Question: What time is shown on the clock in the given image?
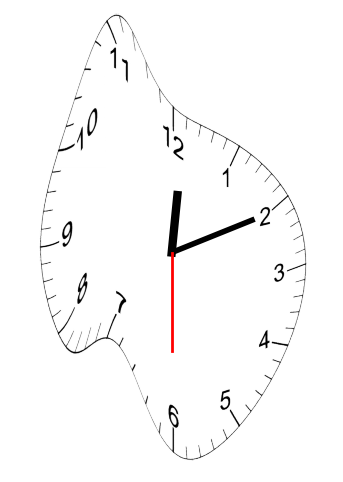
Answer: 12:10:30